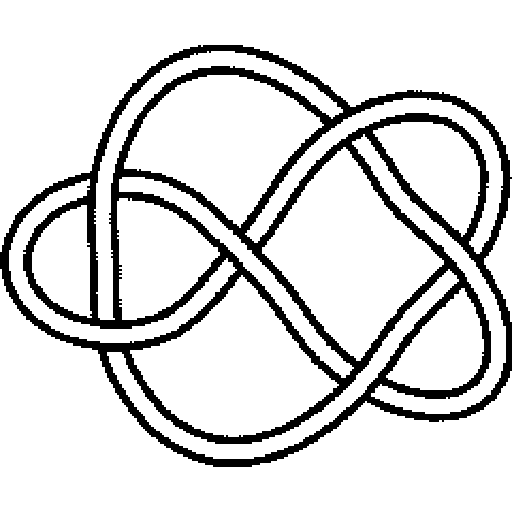
Crossing number: 6